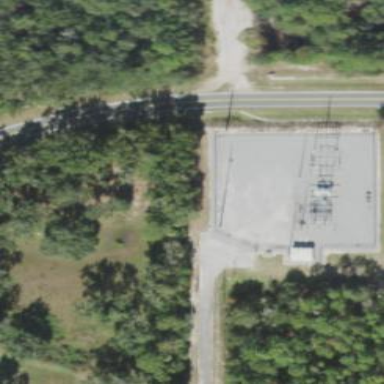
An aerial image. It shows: There is distribution substation enclosed by fence.